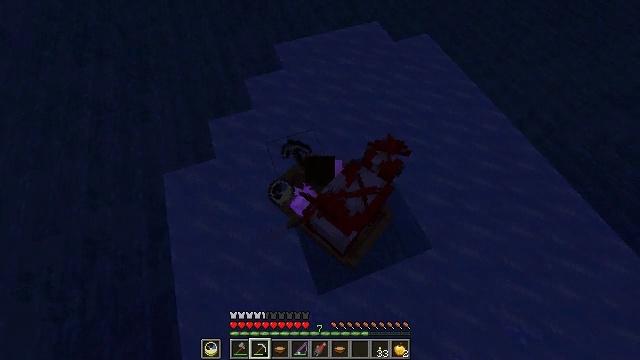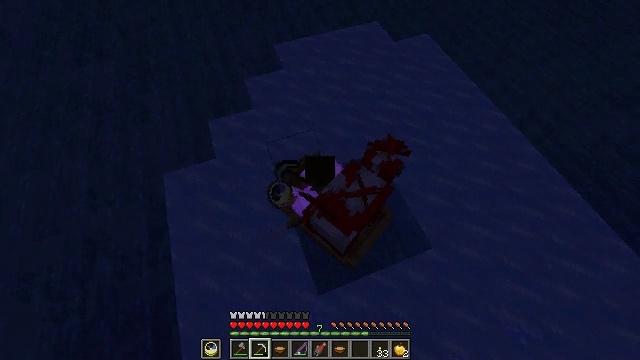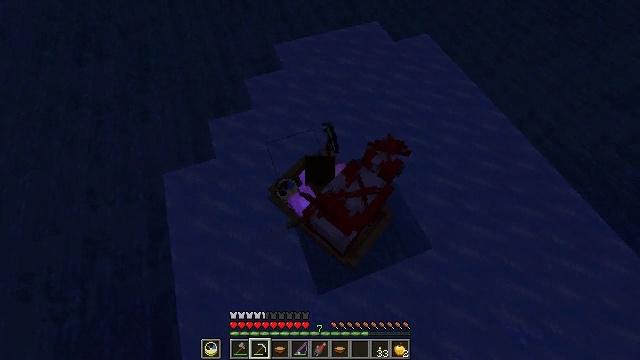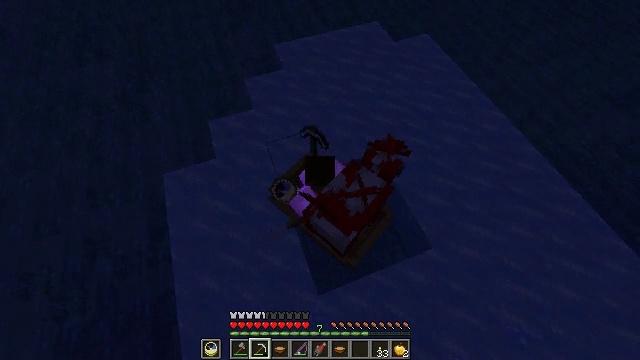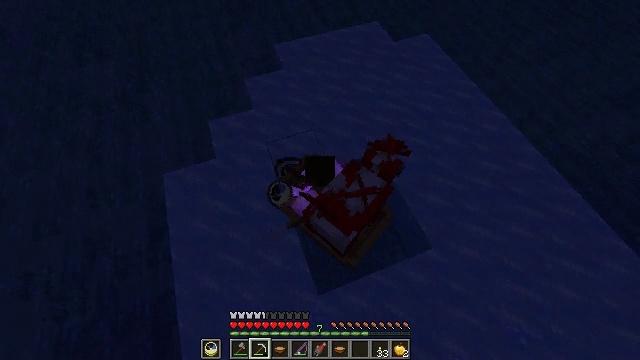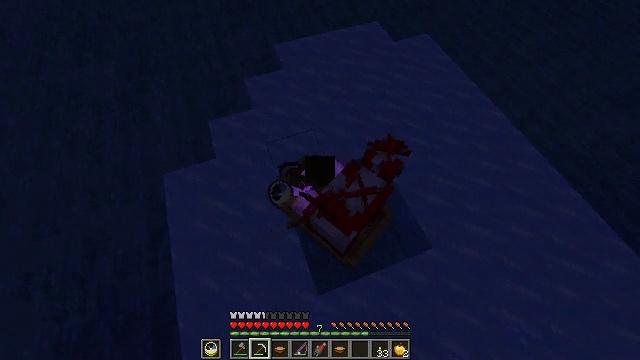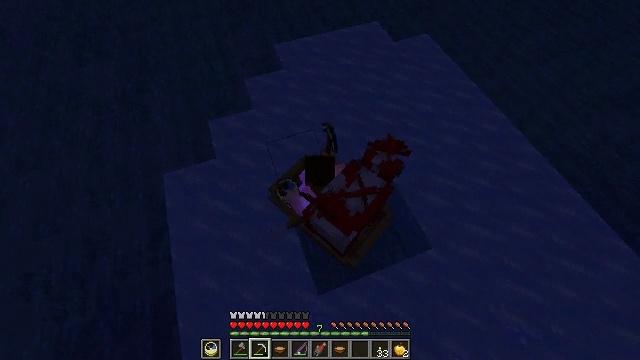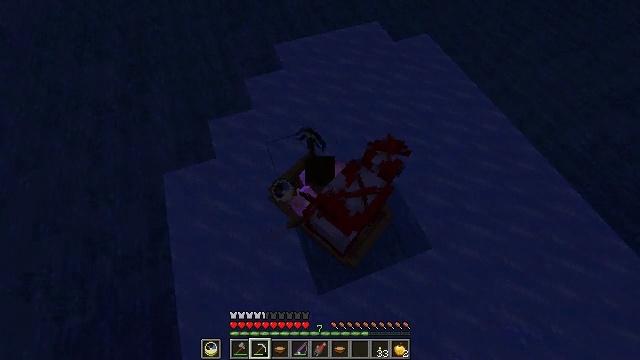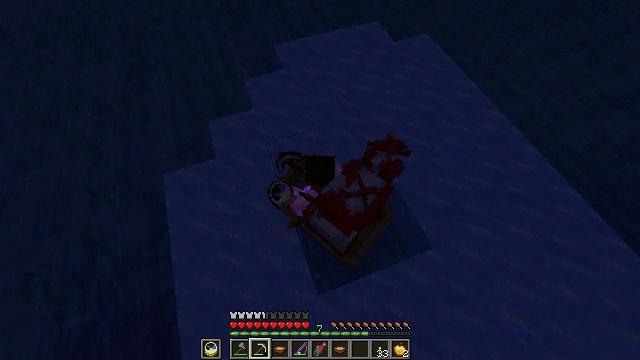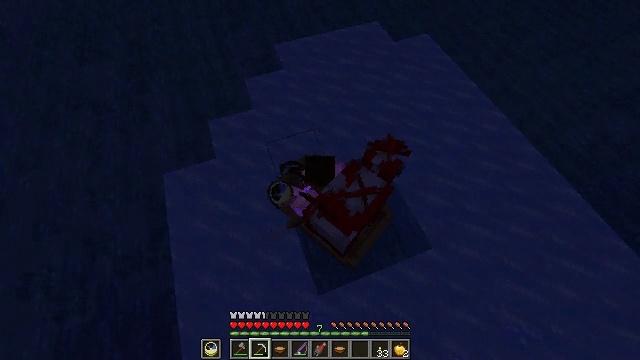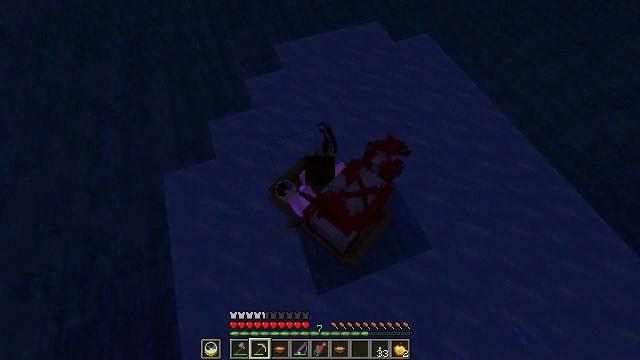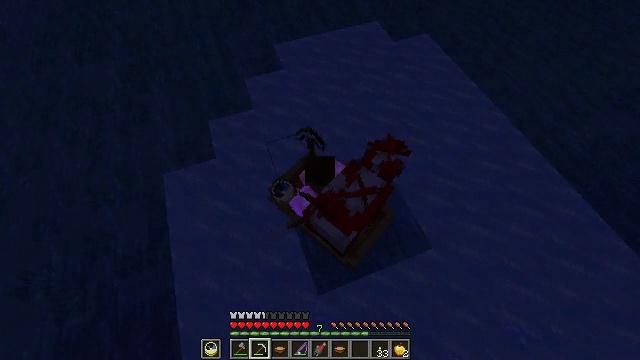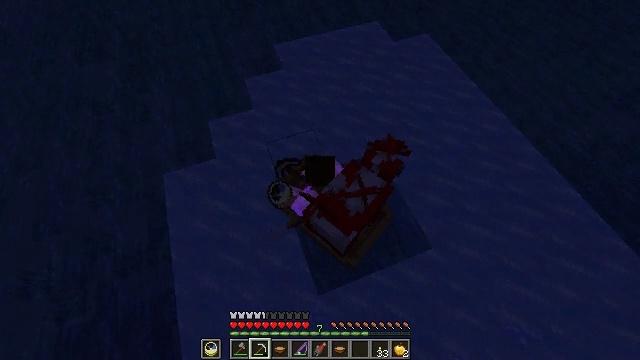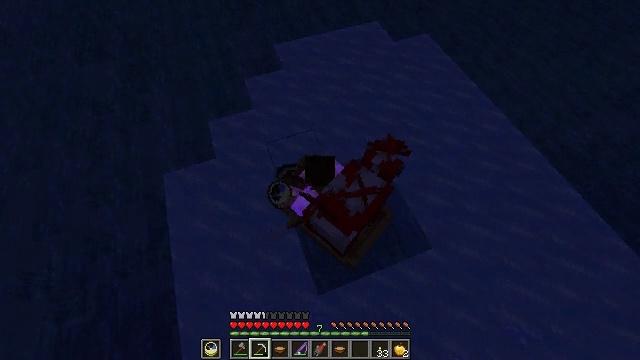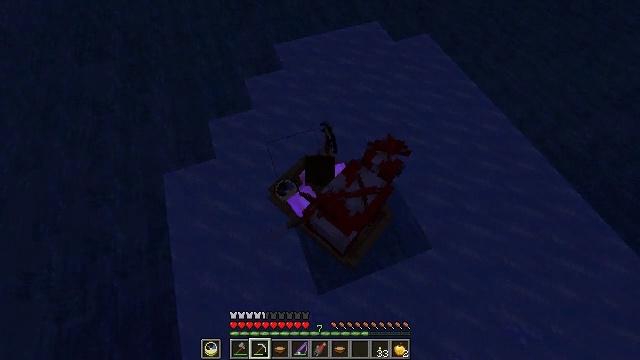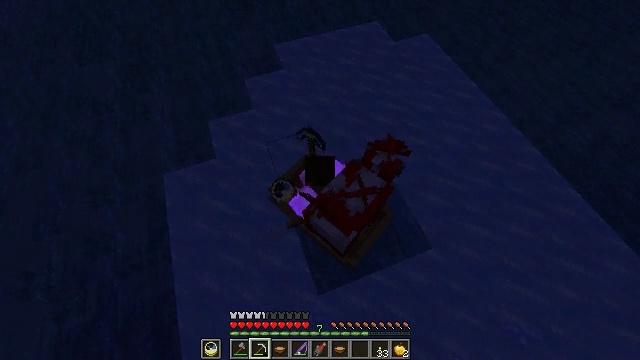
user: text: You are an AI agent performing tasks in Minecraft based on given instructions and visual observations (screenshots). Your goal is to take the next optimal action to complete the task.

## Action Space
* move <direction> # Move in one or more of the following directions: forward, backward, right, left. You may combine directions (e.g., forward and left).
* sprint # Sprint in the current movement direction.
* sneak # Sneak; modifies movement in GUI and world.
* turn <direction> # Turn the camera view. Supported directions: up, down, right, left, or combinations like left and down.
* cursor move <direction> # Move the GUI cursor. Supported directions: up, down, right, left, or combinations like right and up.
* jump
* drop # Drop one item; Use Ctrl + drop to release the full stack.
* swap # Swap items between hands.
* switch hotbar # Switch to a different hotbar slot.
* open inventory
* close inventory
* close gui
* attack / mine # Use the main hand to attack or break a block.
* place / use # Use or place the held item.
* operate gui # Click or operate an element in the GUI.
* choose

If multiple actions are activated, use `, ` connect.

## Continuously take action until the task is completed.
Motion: motion action
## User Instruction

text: Collect the frosted ice from the environment.
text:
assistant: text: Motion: attack / mine
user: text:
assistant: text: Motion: attack / mine
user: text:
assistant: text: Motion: attack / mine
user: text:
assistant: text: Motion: attack / mine
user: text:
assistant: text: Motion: attack / mine
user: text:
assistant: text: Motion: attack / mine
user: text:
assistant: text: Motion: attack / mine
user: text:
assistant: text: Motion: attack / mine
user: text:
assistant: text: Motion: attack / mine
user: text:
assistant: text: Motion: attack / mine
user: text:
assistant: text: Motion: attack / mine
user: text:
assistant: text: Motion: attack / mine
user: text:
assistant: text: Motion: attack / mine
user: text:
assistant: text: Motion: attack / mine
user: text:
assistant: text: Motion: attack / mine
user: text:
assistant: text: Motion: attack / mine
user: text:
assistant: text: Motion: attack / mine
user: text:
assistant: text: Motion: move back, attack / mine
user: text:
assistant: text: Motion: move back, attack / mine
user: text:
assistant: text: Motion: move back, attack / mine
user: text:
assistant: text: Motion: move back, attack / mine
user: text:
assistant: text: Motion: move back, attack / mine
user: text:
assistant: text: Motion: move back, attack / mine
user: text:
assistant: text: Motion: move back, attack / mine
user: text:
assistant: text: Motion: move back, attack / mine
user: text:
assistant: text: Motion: move back, attack / mine
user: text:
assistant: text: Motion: move back, attack / mine
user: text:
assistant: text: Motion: move back, attack / mine
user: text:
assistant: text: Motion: move back, attack / mine
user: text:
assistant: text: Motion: move back, attack / mine